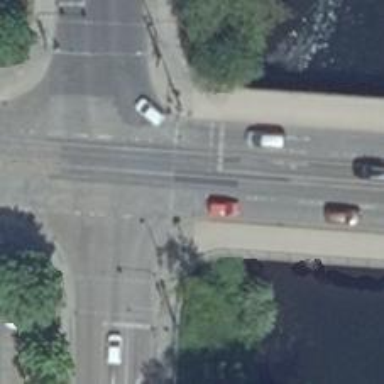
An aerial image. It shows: Electrified tram railway bridge with contact lines.